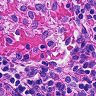
Metastatic tissue present: no